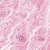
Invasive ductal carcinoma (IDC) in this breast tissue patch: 0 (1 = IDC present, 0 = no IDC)